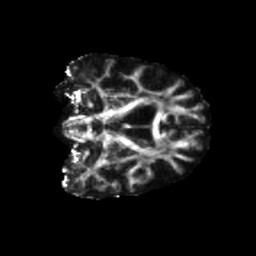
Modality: FA
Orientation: coronal
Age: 68
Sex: female
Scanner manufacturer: siemens
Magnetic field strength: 3 T
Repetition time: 5.25 s
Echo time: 0.08 s